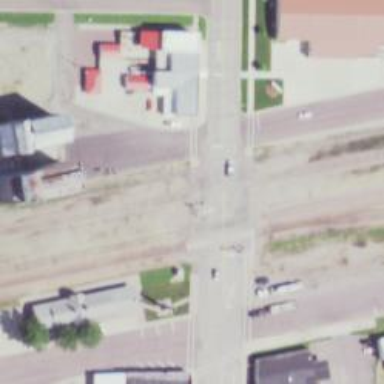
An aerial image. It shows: Railway crossing.